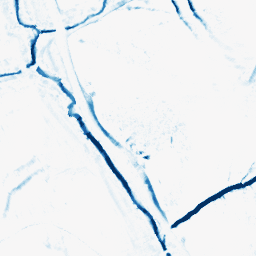
Category: morphological
Decomposition family: morphological_diamond
Decomposition parameters: operation: closing
radius: 5
Upsampling method: bicubic
Upsampling parameters: scale: 2
Upsampling scale: 2